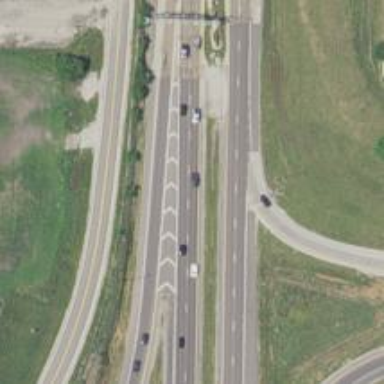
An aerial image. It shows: Road marking featuring gore chevron.